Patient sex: M
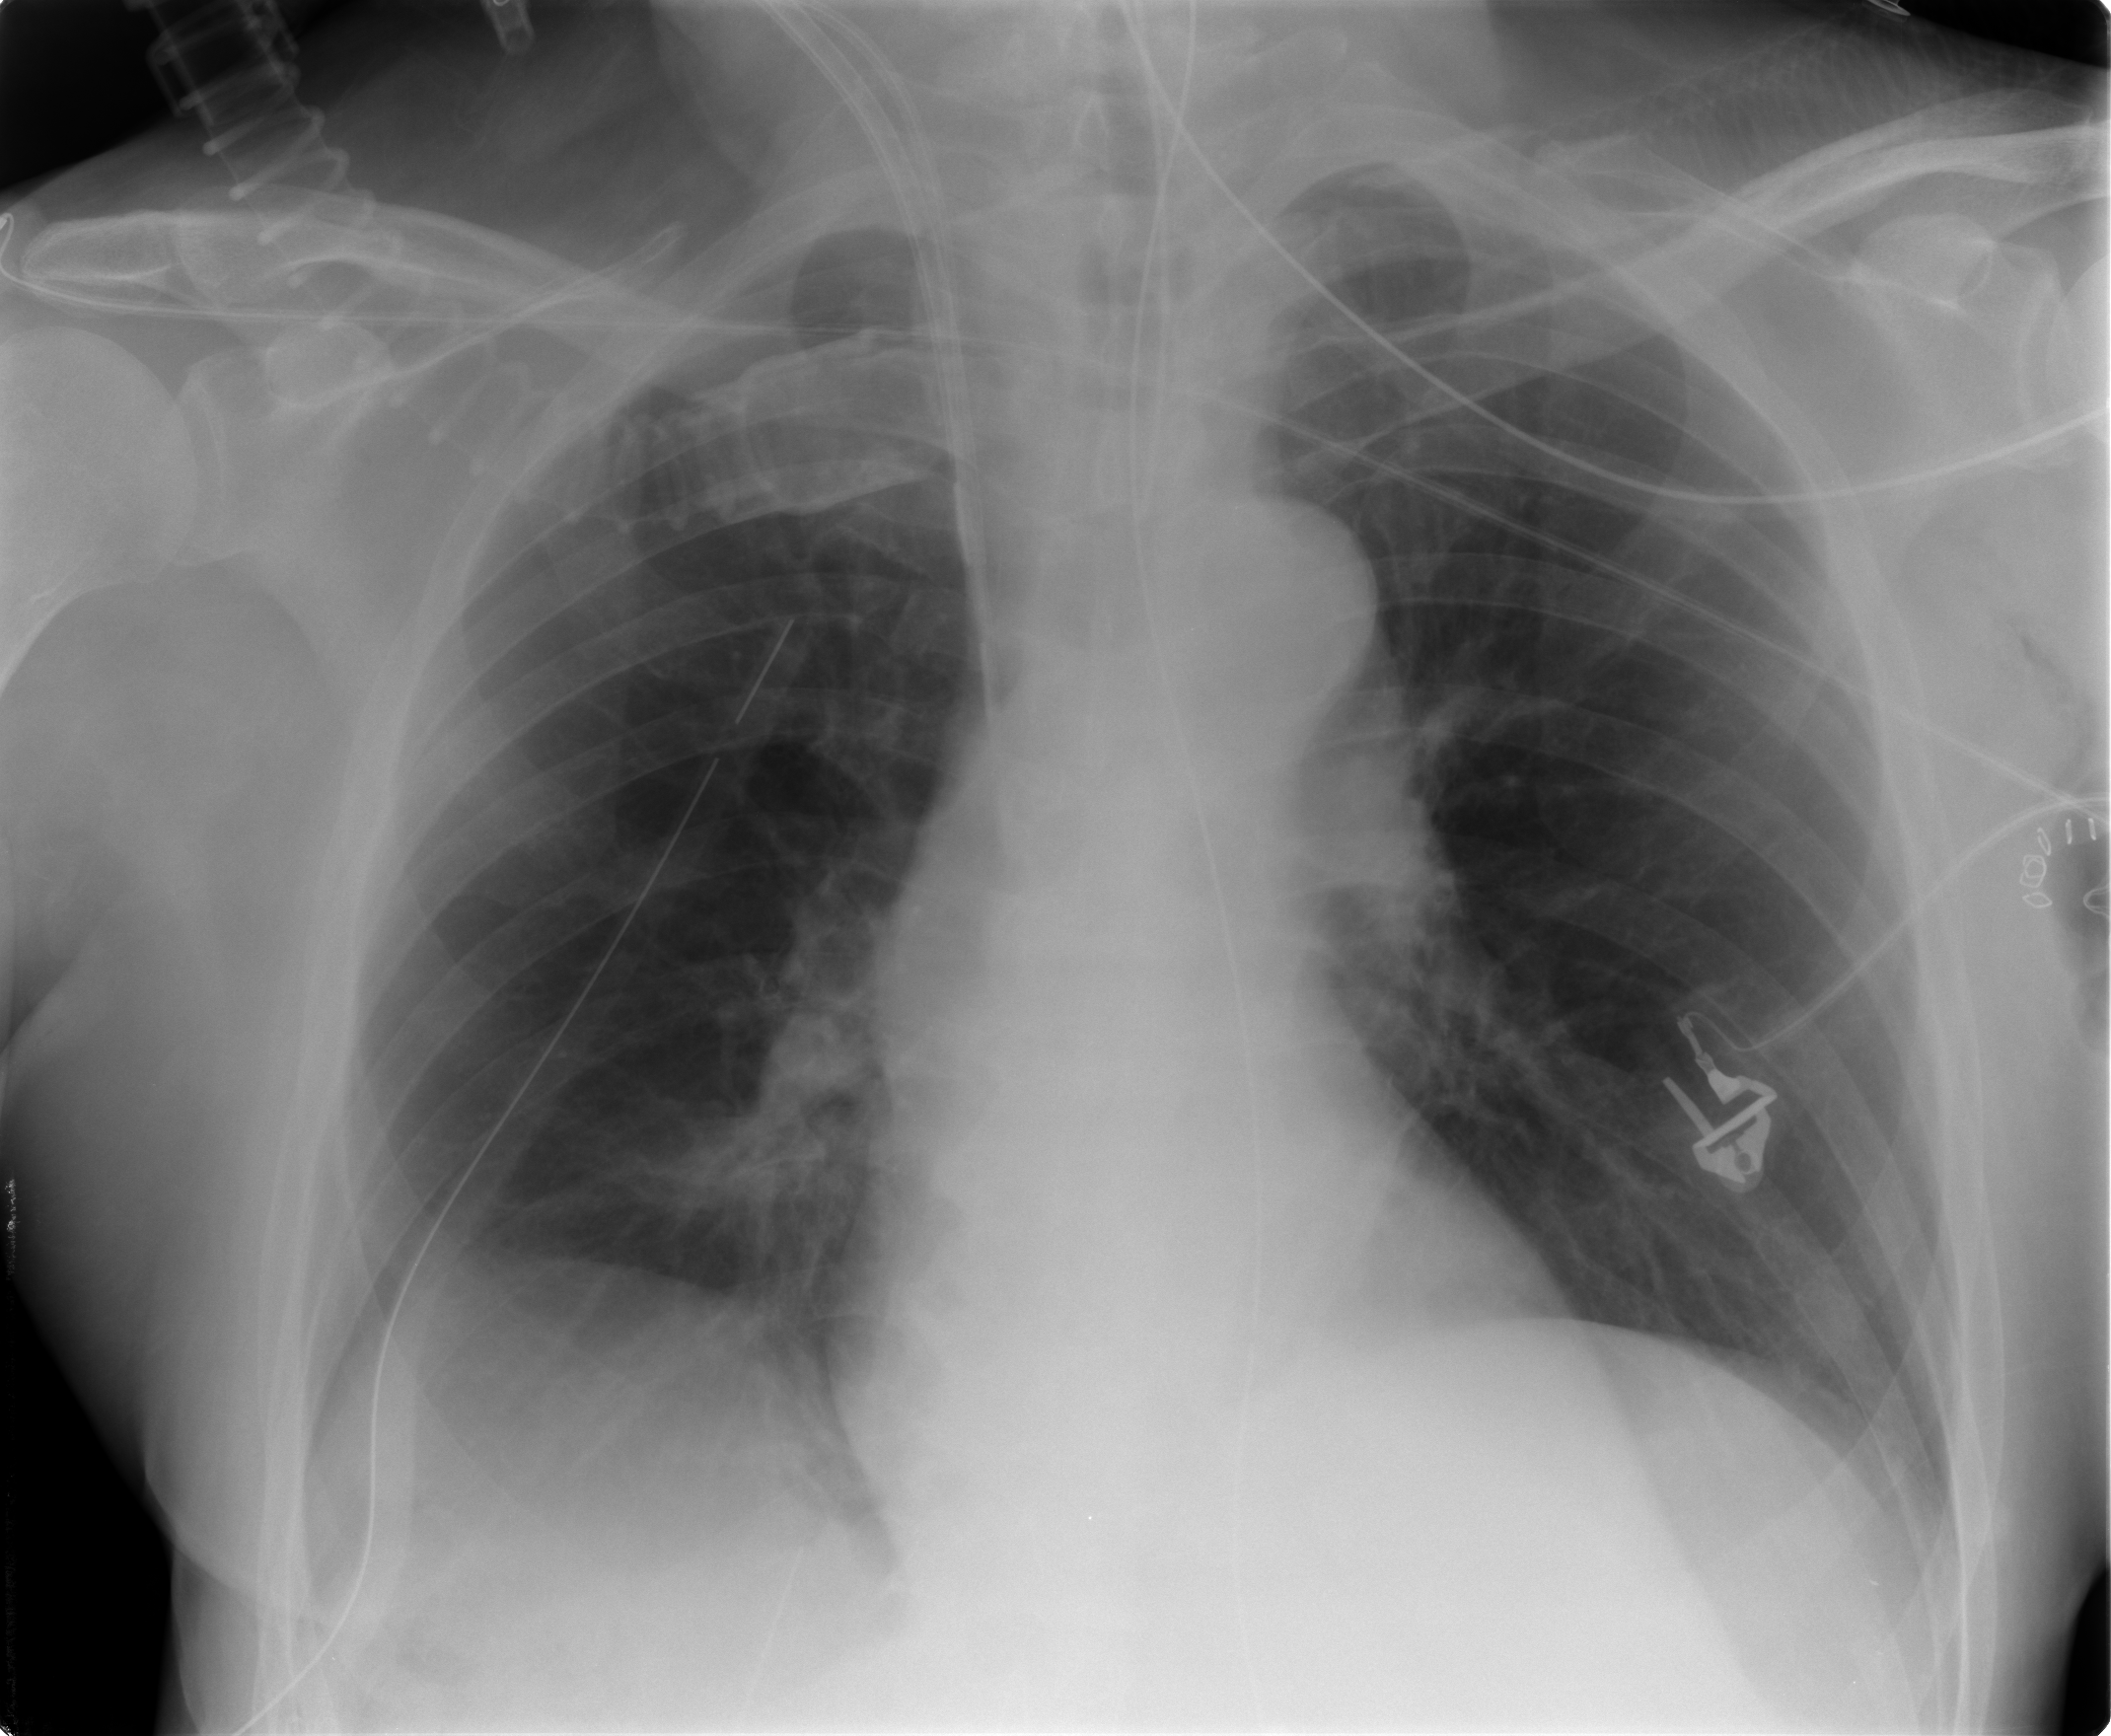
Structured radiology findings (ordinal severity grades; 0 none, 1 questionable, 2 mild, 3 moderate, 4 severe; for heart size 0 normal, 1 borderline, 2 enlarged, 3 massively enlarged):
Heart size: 0
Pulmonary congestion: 0
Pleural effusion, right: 1
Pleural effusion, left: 0
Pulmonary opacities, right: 0
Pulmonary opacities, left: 0
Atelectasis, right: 0
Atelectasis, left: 0